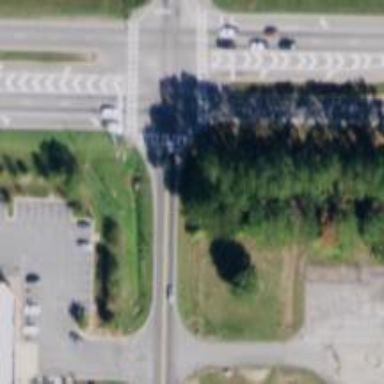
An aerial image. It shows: Solid stop line on the road.